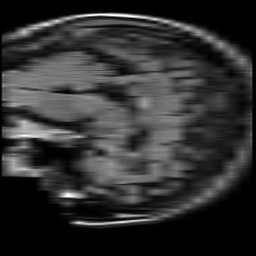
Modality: FLAIR
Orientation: sagittal
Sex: female
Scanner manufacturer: philips
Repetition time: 11 s
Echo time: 0.125 s